Question: I've implemented simple Toolbar instead of the existing ActionBar and use it like this:
'''
Toolbar toolbar = (Toolbar) findViewById(R.id.toolbar);
setSupportActionBar(toolbar);
'''
However, when it's open in activity it's not pinned to the top:

Why?
Here is my styles and implementation:
custom_toolbar.xml
'''
<android.support.v7.widget.Toolbar
android:id="@+id/toolbar"
xmlns:android="http://schemas.android.com/apk/res/android"
android:layout_width="match_parent"
android:layout_height="wrap_content"
android:background="?attr/colorPrimaryDark"
android:minHeight="?android:attr/actionBarSize" />
'''
styles.xml
'''
<style name="AppTheme" parent="Theme.AppCompat.Light">
<item name="colorPrimary">@color/primary</item>
<item name="colorPrimaryDark">@color/primaryDarker</item>
<item name="android:windowNoTitle">true</item>
<item name="windowActionBar">false</item>
<item name="drawerArrowStyle">@style/DrawerArrowStyle</item>
</style>
<style name="DrawerArrowStyle" parent="Widget.AppCompat.DrawerArrowToggle">
<item name="spinBars">true</item>
<item name="color">@android:color/white</item>
</style>
<color name="primary">#457C50</color>
<color name="primaryDarker">#580C0C</color>
'''
'''
<include layout="@layout/custom_toolbar" />
<ProgressBar
android:id="@+id/textLoadingProgressBar"
style="?android:attr/progressBarStyleLarge"
android:layout_width="wrap_content"
android:layout_height="wrap_content"
android:layout_centerHorizontal="true"
android:layout_centerVertical="true"
android:focusableInTouchMode="true"
android:visibility="gone" />
<ListView
android:id="@+id/articlesList"
xmlns:android="http://schemas.android.com/apk/res/android"
android:layout_width="match_parent"
android:layout_height="match_parent"
android:layout_below="@id/toolbar" />
'''
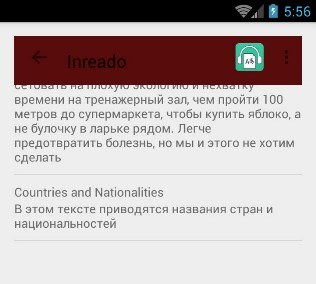
Answer: It looks like your activity layout has 16dp padding around it, just remove that padding and it will be fine.
Edit: Your xml layout should be like this
'''
<include
android:id="@+id/toolbar"
layout="@layout/custom_toolbar" />
<ProgressBar
android:id="@+id/textLoadingProgressBar"
style="?android:attr/progressBarStyleLarge"
android:layout_width="wrap_content"
android:layout_height="wrap_content"
android:layout_centerHorizontal="true"
android:layout_centerVertical="true"
android:focusableInTouchMode="true"
android:visibility="gone" />
<ListView
android:id="@+id/articlesList"
xmlns:android="http://schemas.android.com/apk/res/android"
android:layout_width="match_parent"
android:layout_height="match_parent"
android:layout_below="@id/toolbar" />
'''